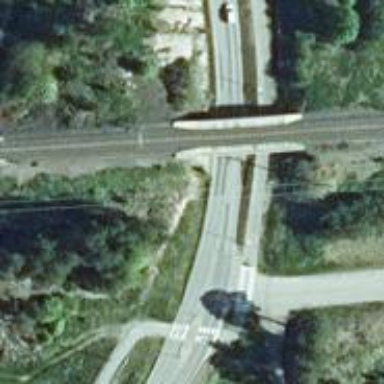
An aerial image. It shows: Bridge with continuous railway tracks that are electrified through contact line.